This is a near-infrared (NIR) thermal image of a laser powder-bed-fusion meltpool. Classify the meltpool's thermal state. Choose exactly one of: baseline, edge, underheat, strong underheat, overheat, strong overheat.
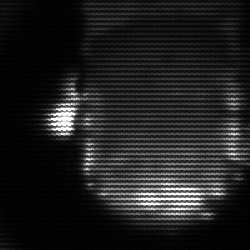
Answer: baseline